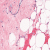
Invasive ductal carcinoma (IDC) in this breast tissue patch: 0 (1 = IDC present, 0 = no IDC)